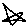
Label: star